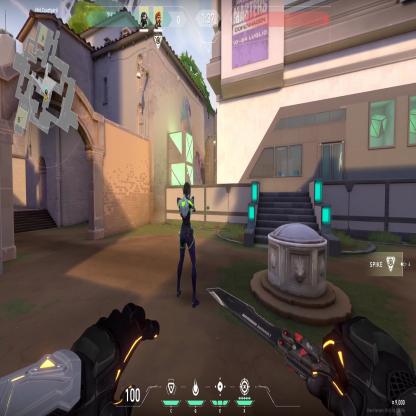
Label: teammate